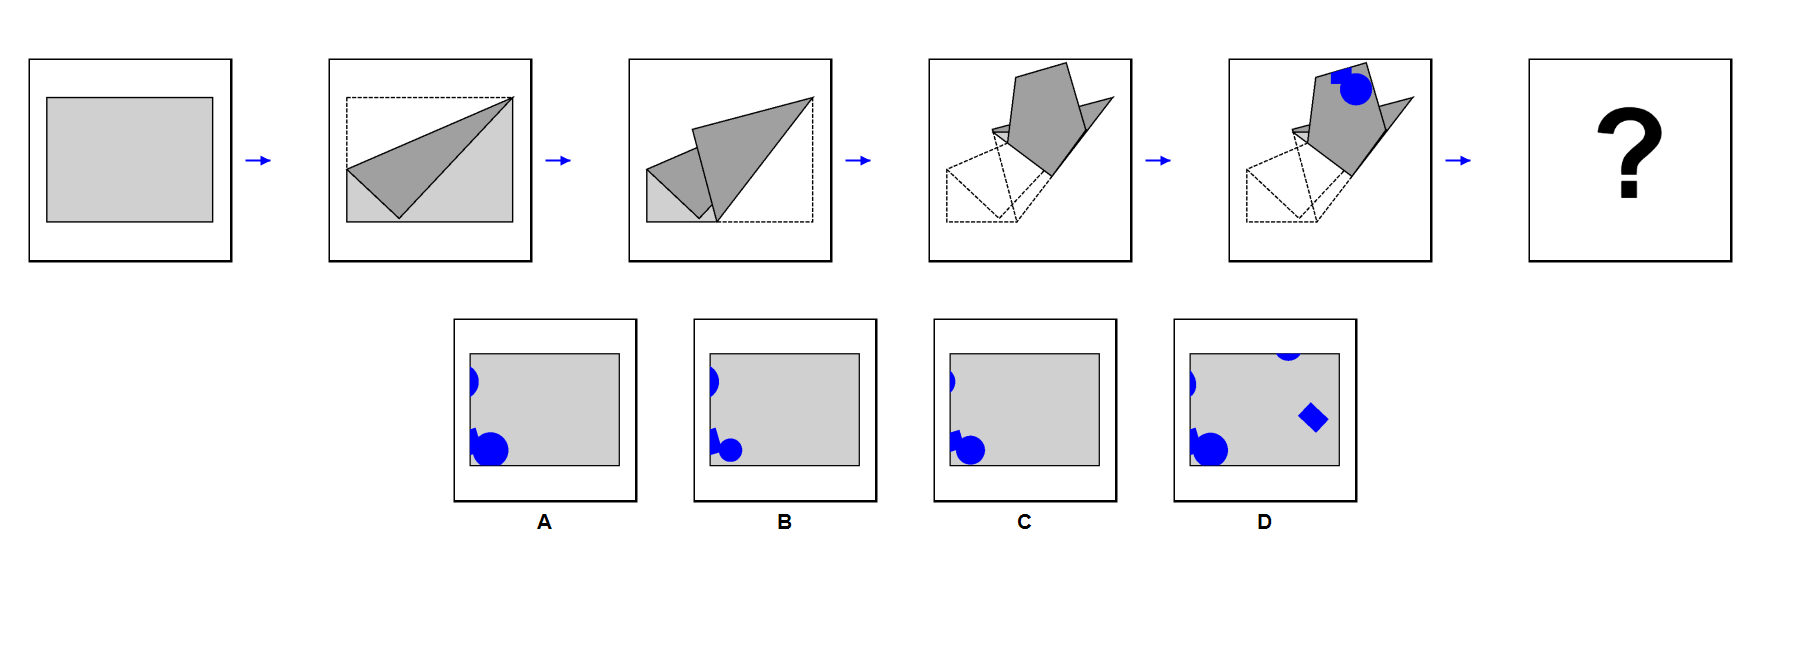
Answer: C